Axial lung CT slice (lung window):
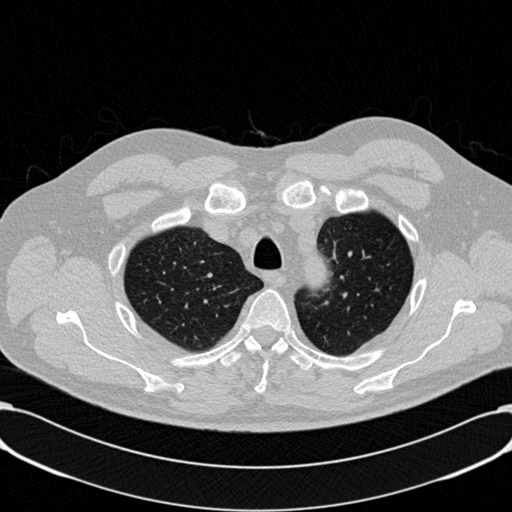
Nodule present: no